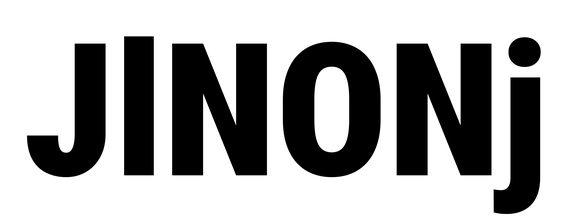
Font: Roboto_Condensed_Black